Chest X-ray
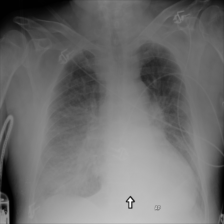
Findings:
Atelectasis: negative
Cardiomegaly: negative
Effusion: positive
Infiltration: positive
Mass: negative
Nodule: negative
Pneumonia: negative
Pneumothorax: negative
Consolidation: positive
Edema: negative
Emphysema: negative
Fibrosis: negative
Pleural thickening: negative
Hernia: negative